Question: I'm trying to create a Javascript effect I'm sure I've seen done many times before. However, I can't seem to find the right terminology for it. It's not a "slider", or a "slide out menu" or a "slide out tab" or a "tab". So far those terms have caused Google to take me to all sorts of examples and tutorials for things that are not what I'm after.
The effect I'm after is like this:

Div 2 sits behind Div 1 until the user mouses over the visible portion of Div 2, which causes it to slide out to reveal more of itself. When the user mouses away, Div 2 slides back underneath Div 1.
What do you call this effect, so that I can find turorials or Javascript code for it? Or if anyone can direct me to an example or explain how to do it, that would be great.
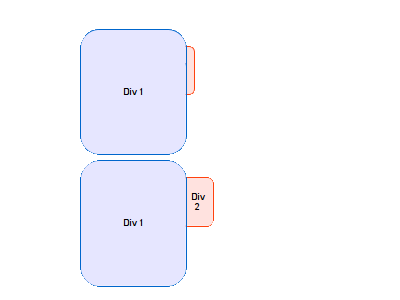
Answer: I'm sorry for a terrible code, but do you need something like this?
<URL>
'''
$("#smalldiv").hover(function() {
$("#smalldiv").animate({marginLeft: 200});
}, function() {
$("#smalldiv").animate({marginLeft: 0});
});
'''
You probably need to change "marginLeft" inside hover function on something more appropriate, but it's looks like what you needed.